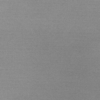
Label: dusty